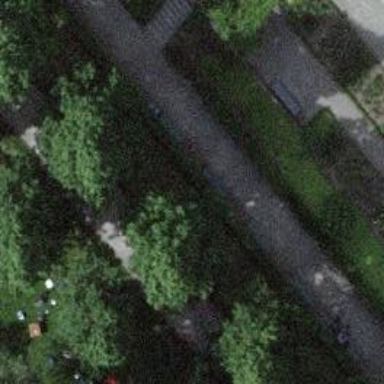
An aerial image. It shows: Bench for seating.